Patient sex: M
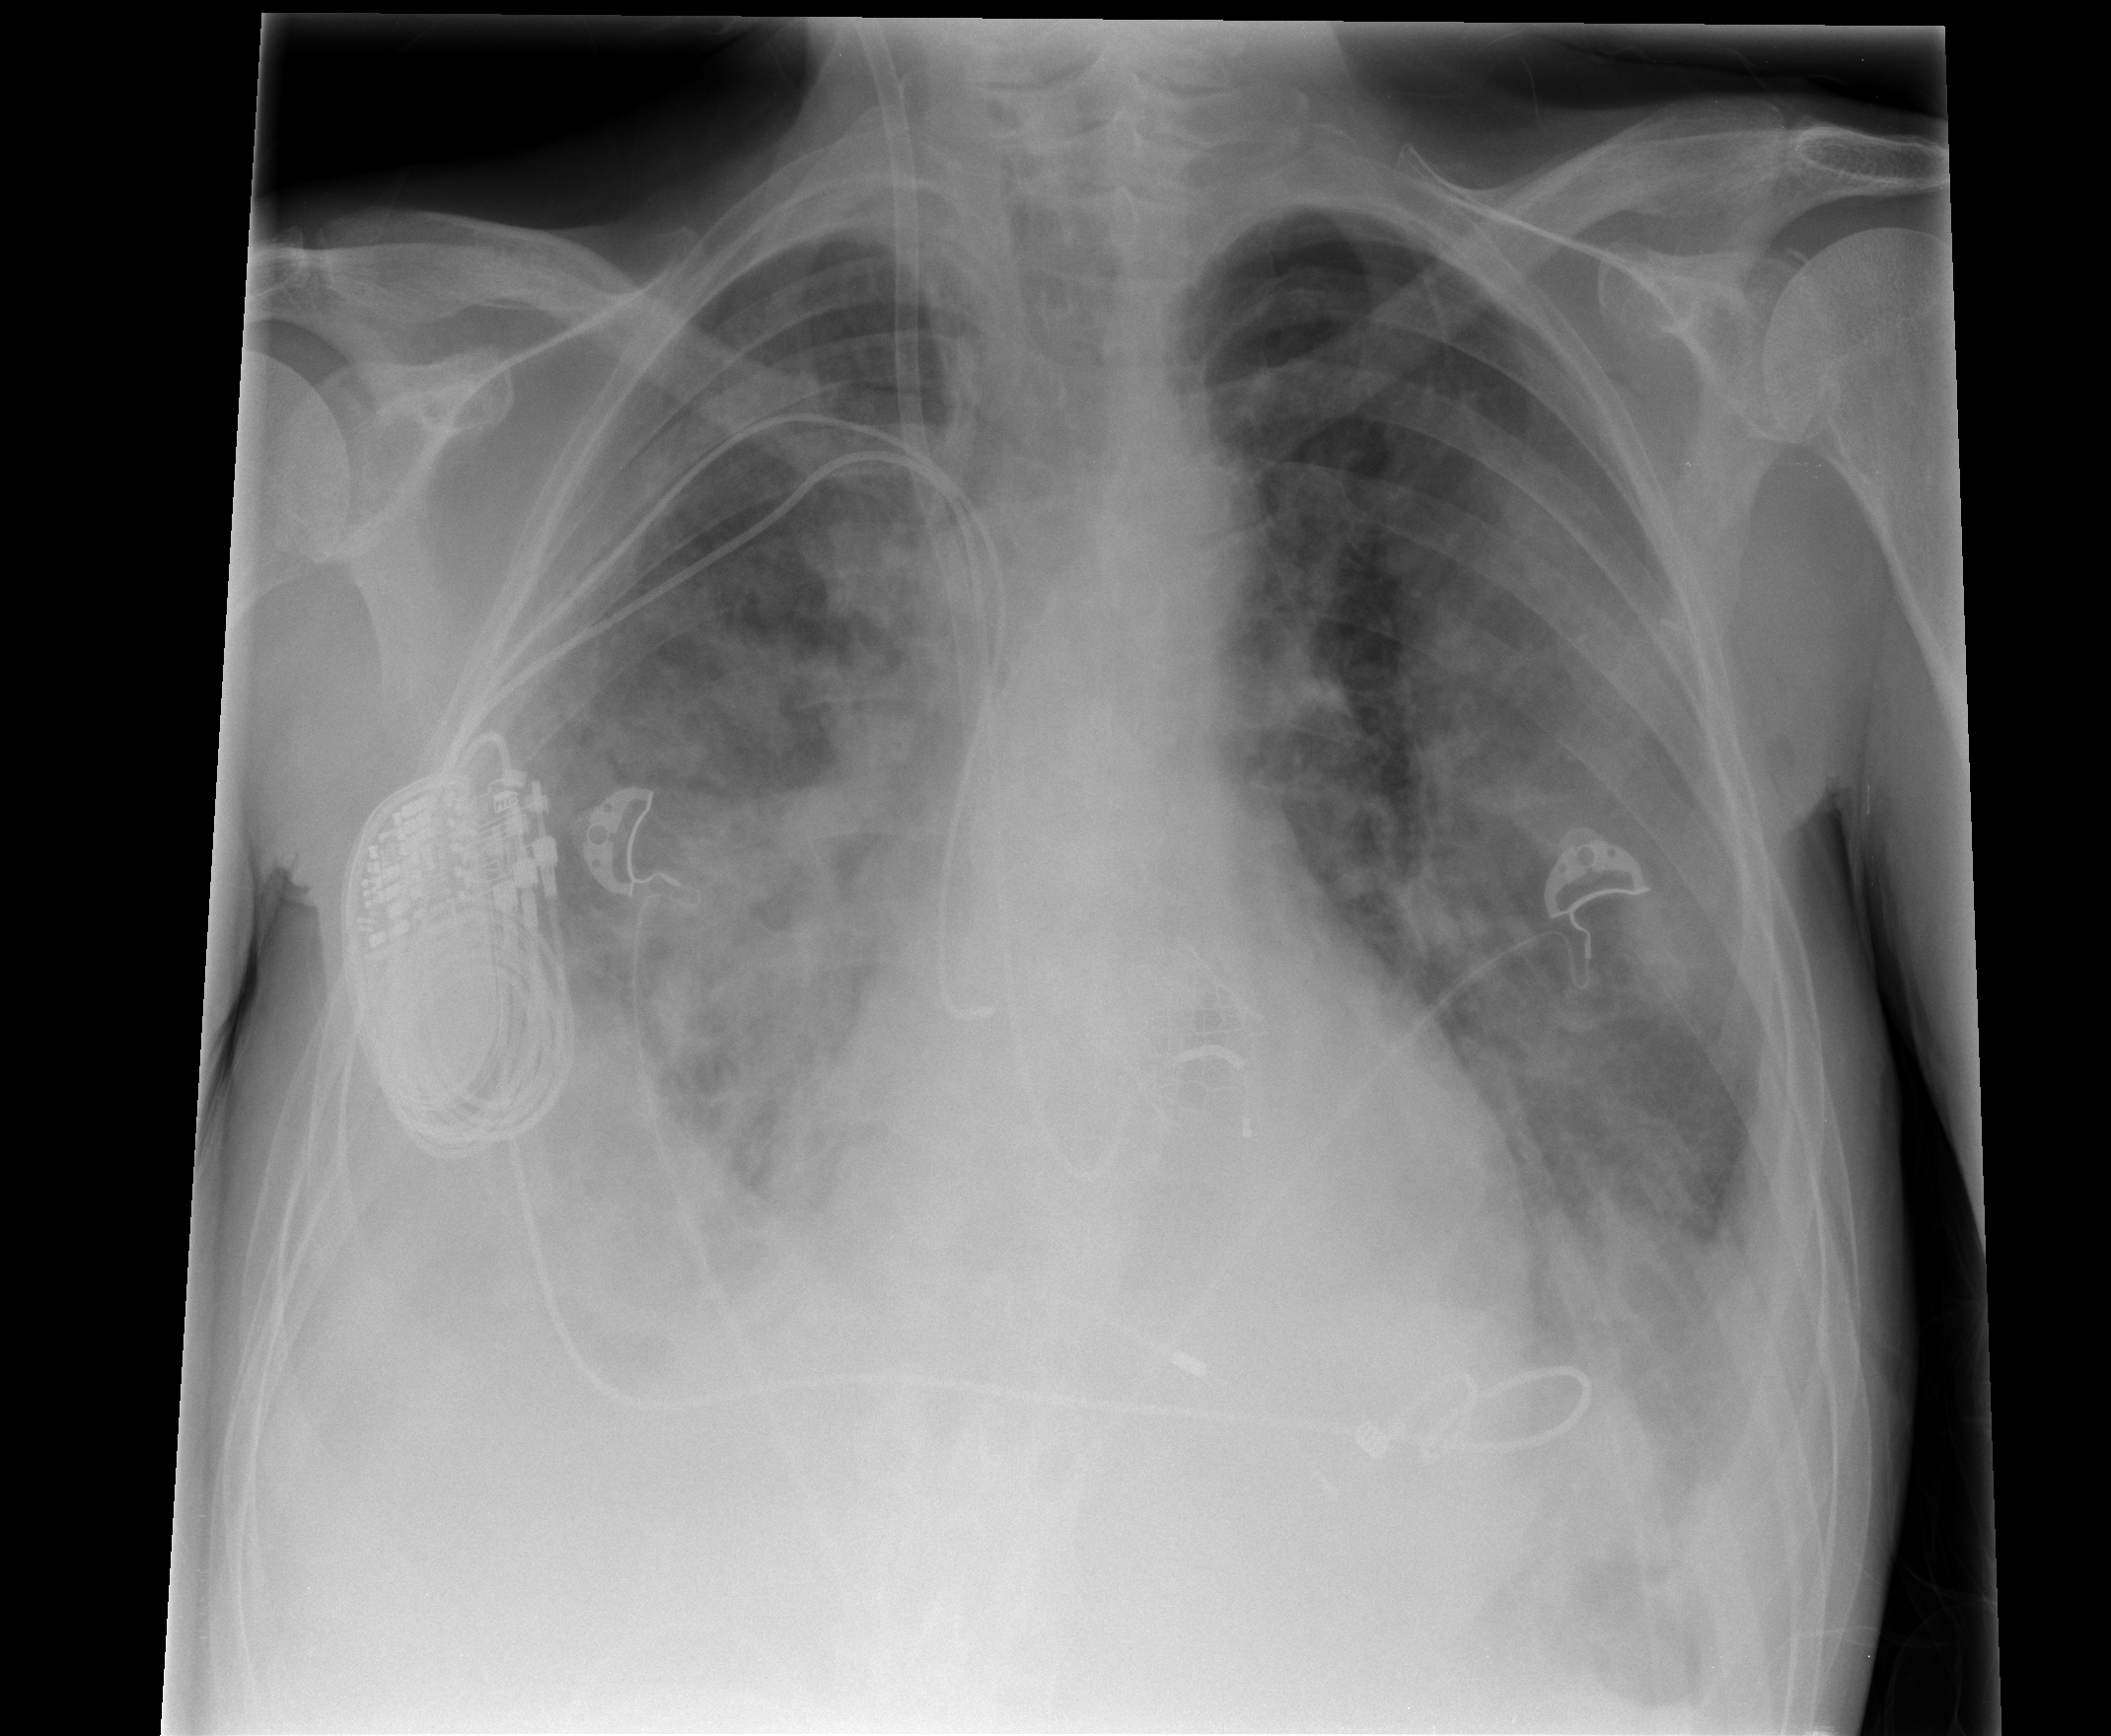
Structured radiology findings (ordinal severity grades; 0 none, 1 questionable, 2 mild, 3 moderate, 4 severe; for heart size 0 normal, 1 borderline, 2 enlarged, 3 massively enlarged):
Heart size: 0
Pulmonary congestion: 2
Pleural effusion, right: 3
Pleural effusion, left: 2
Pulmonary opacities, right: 3
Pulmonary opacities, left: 2
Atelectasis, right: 3
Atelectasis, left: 2